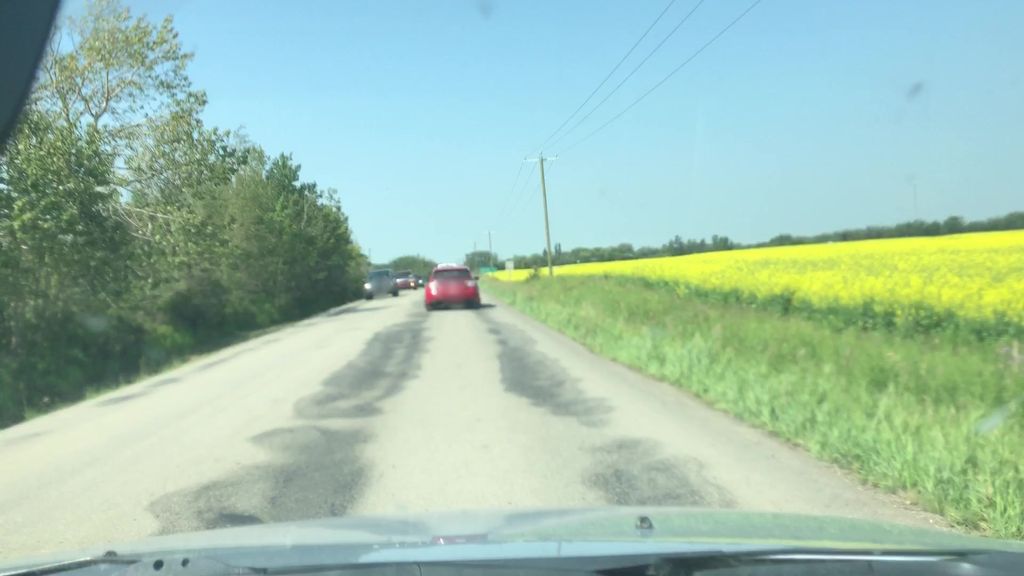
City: edmonton